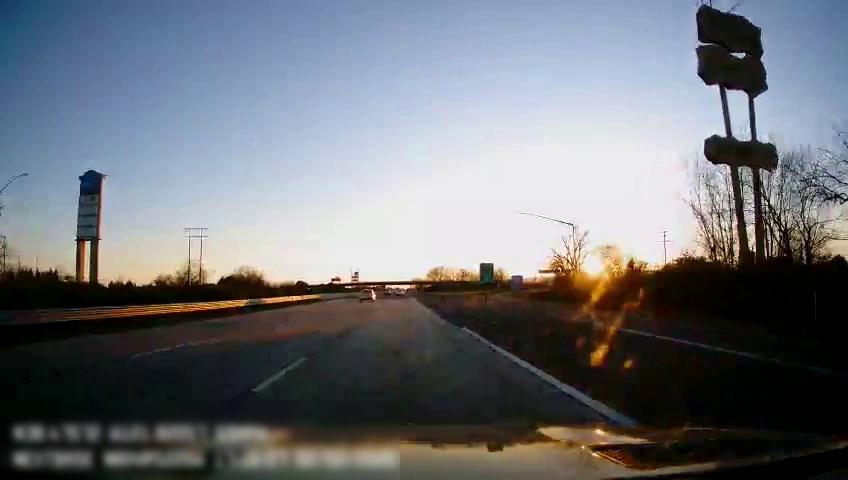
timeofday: Day
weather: Sunny
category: Drivable Space
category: Vehicles | Car
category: Lanes | Alternate Lane
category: Lanes | Alternate Lane
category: Lanes | Current Lane
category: Lanes | Alternate Lane
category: Lanes | Alternate Lane
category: Traffic | Signs
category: Traffic | Signs